Question: What is the value of the measurement in the image?
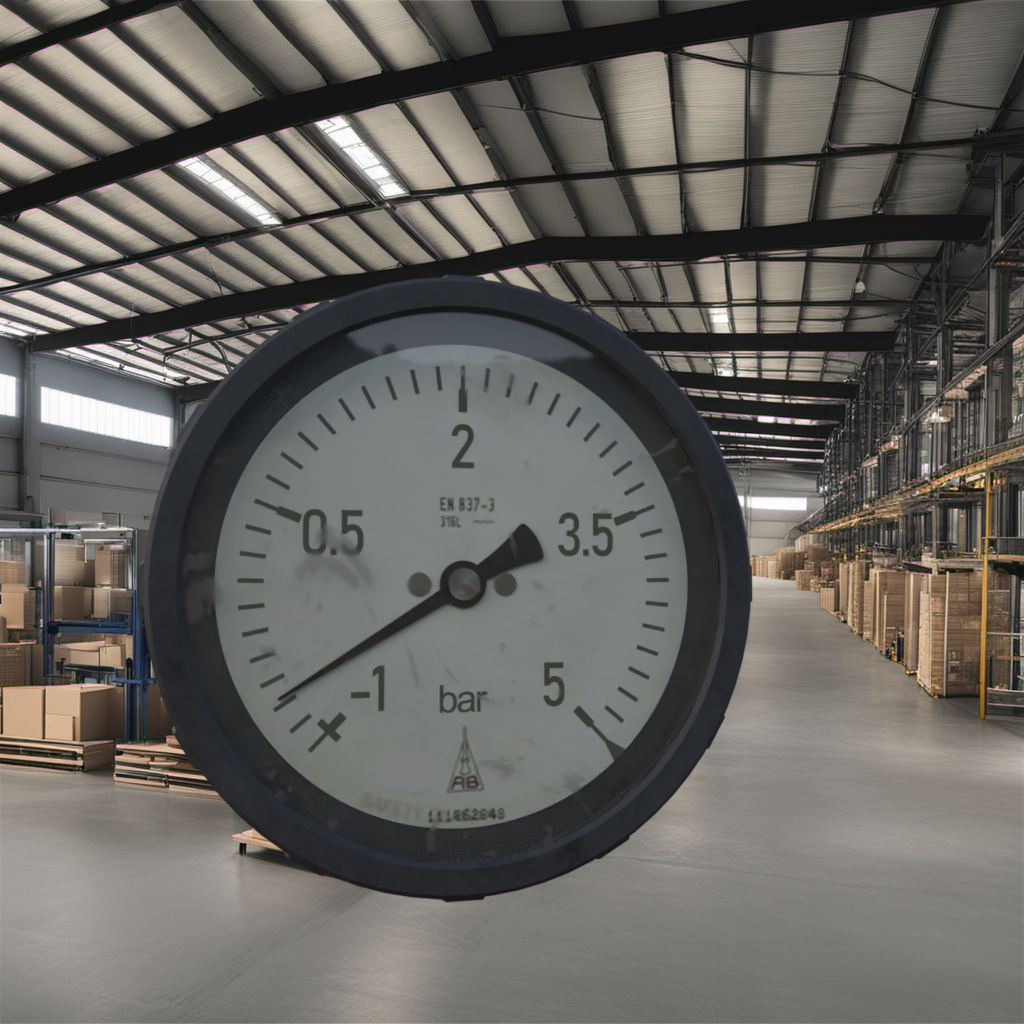
Answer: The result is -0.69
Question: What is the reading range of the measurement in the image?
Answer: The range is from -1 to 5
Question: What is the minimum and maximum value of this measurement?
Answer: The minimum value is -1 and the maximum value is 5